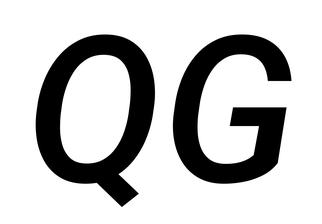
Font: Roboto-Italic_Medium_Italic